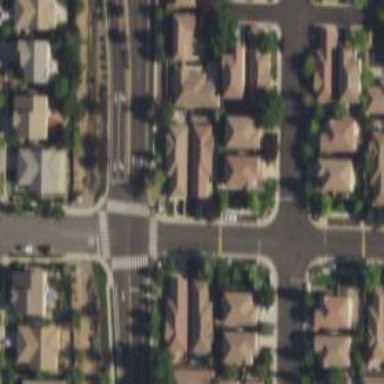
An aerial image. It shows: Residential road with asphalt surface and separate sidewalk.